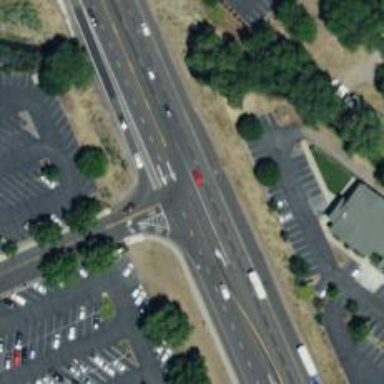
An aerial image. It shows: Trunk highway.